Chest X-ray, PA view. Patient: 42 years old, sex M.
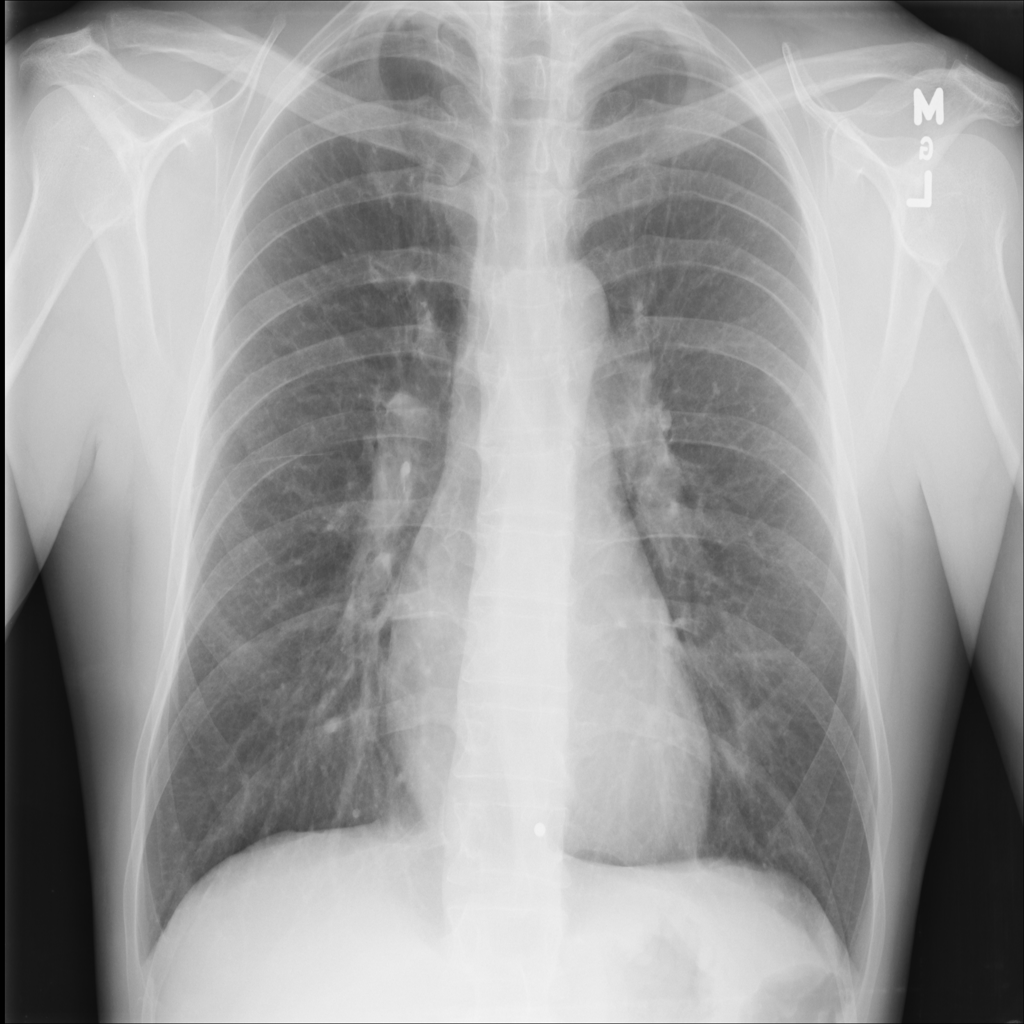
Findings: No Finding